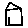
Label: house